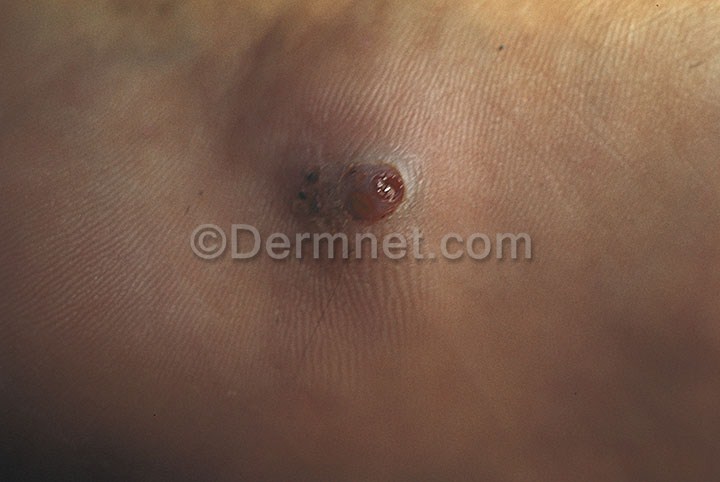
Disease: Tinea Ringworm Candidiasis and other Fungal Infections